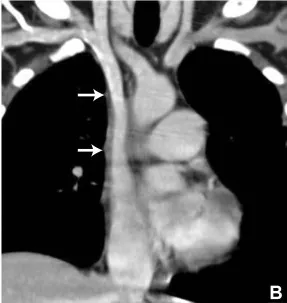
Pre and postoperative CT images. B. Postoperative coronal computed tomogram with intravenous contrast demonstrating wide patency of the cryopreserved thoracic aortic allograft-reconstructed SVC (arrows on proximal and distal anastomoses).
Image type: radiology (ct)